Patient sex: M
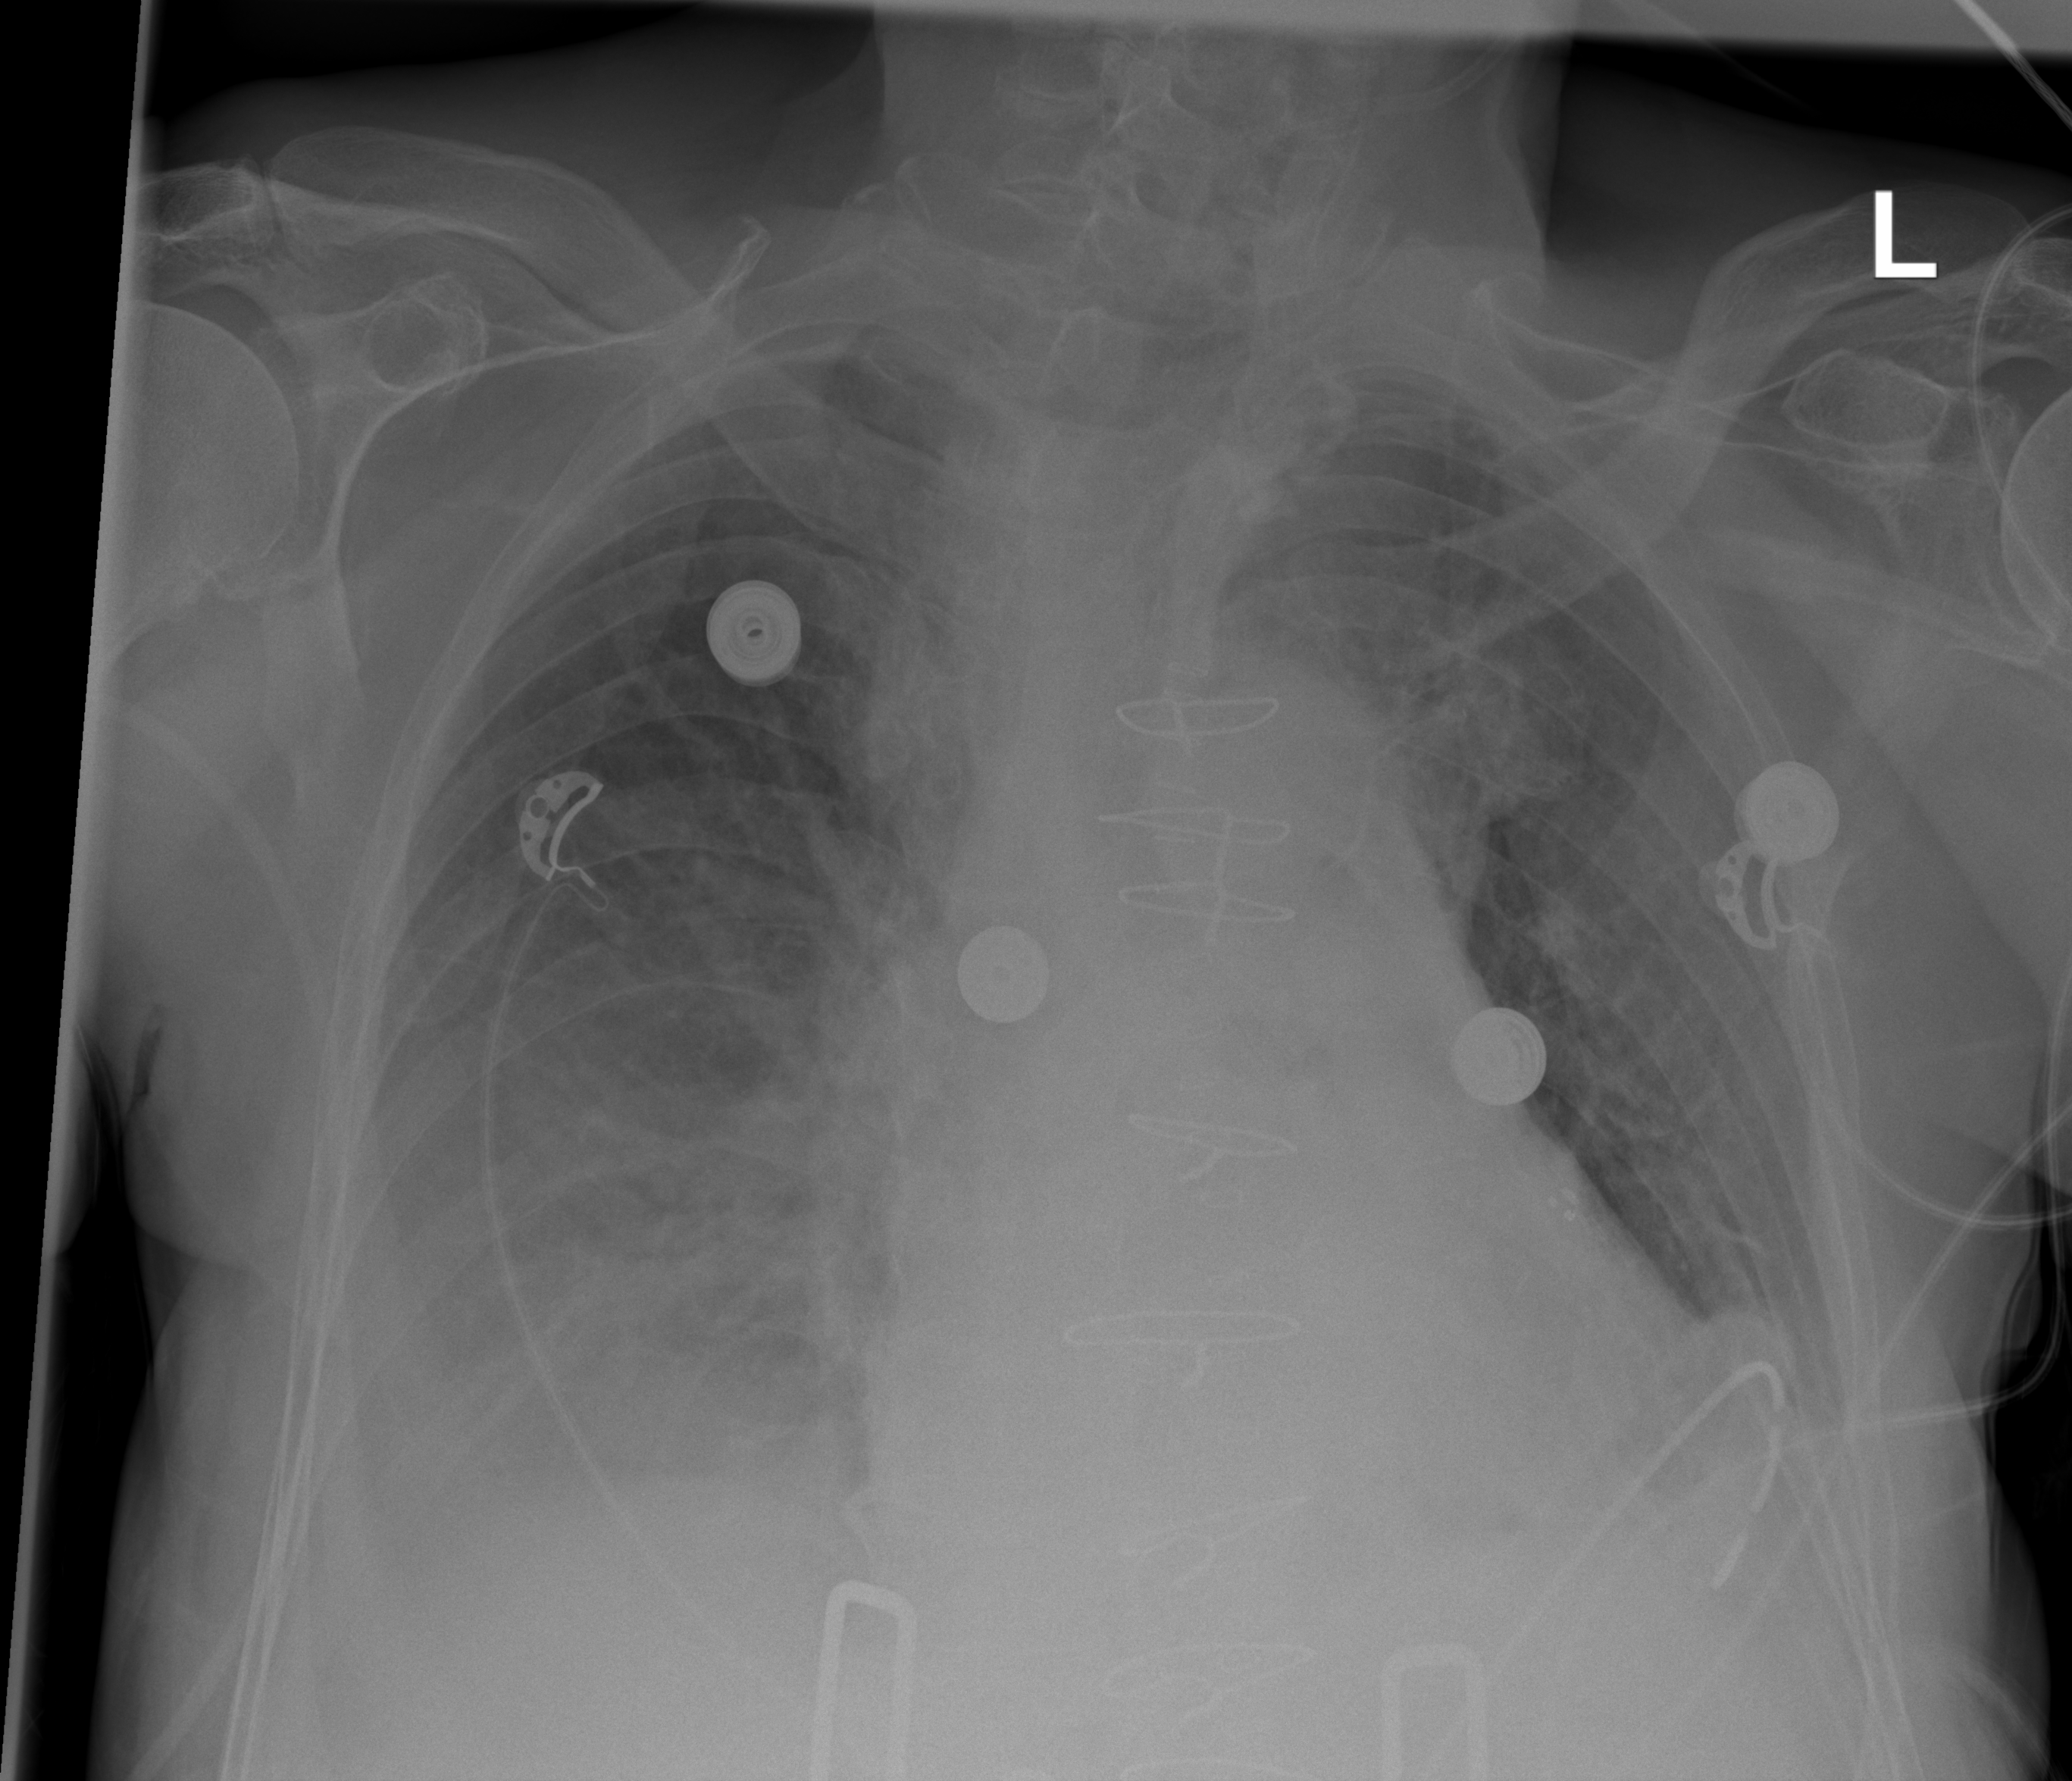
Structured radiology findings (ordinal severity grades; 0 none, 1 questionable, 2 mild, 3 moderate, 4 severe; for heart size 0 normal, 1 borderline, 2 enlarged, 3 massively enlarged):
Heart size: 2
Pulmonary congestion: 2
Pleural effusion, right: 3
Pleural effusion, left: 2
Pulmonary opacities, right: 0
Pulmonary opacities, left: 0
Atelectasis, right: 2
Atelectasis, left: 2